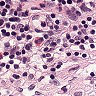
Metastatic tissue present: no